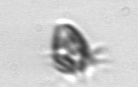
Label: Ciliophora